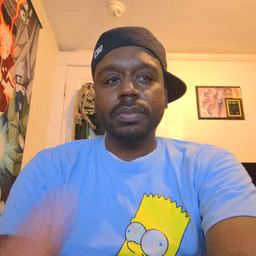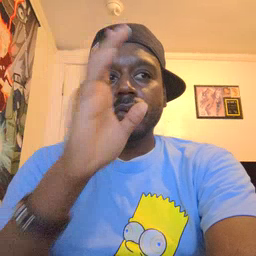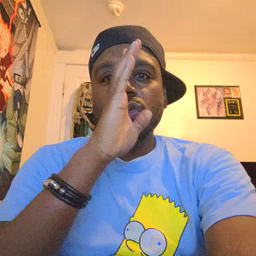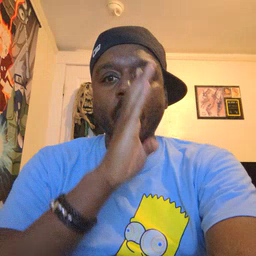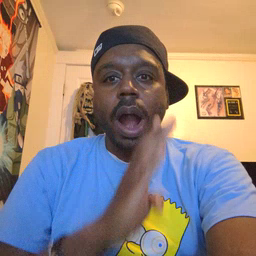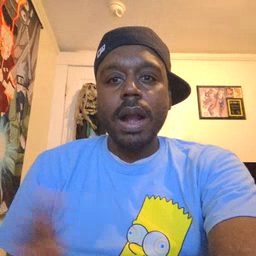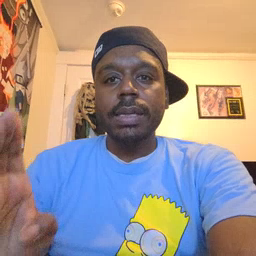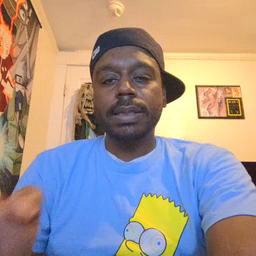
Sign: quiet